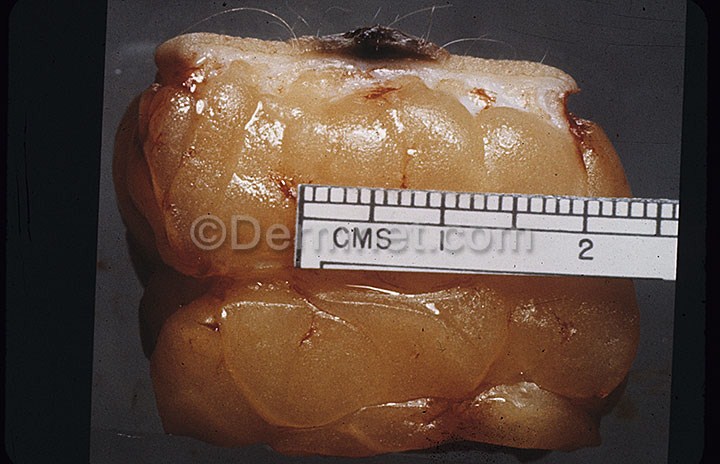
Disease: Melanoma Skin Cancer Nevi and Moles